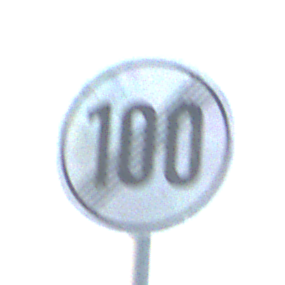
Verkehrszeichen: EndeGeschwindigkeit100
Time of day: SunriseSunset
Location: Outdoor (Nature)
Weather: Clear
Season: Winter
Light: Natural